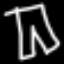
Label: pants